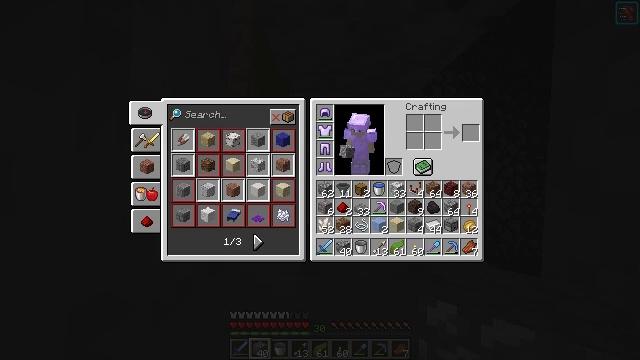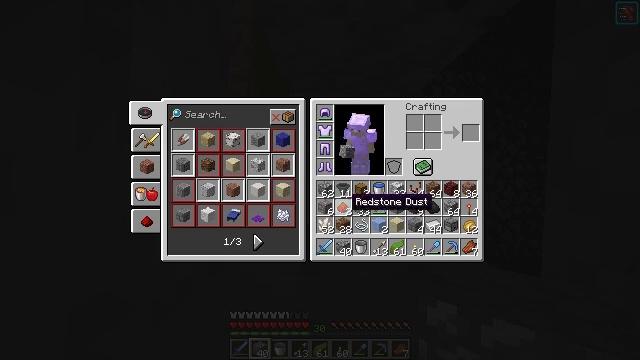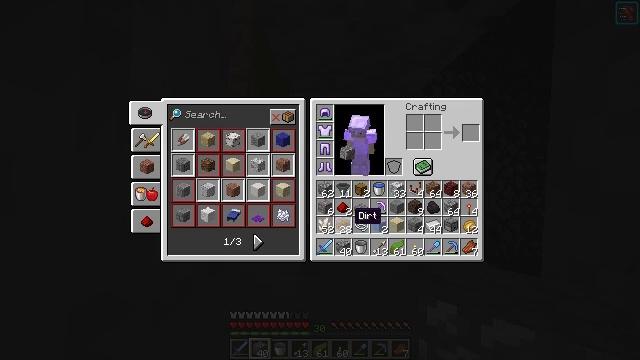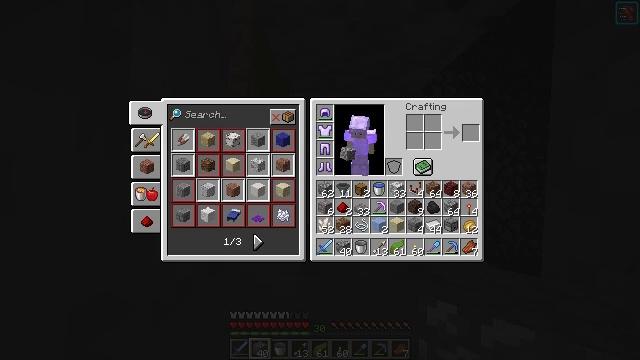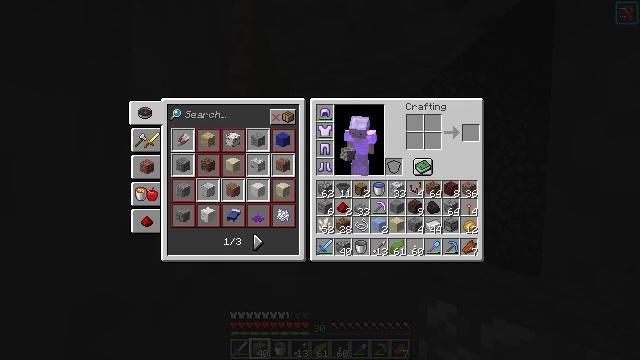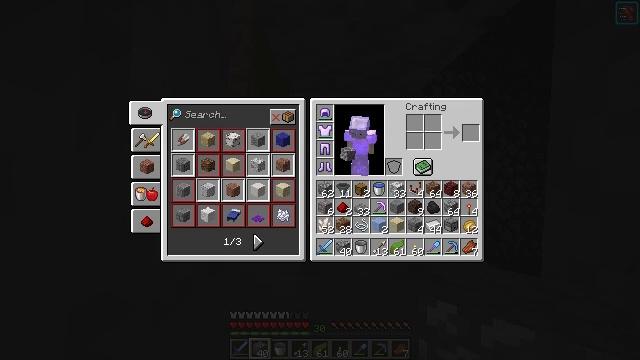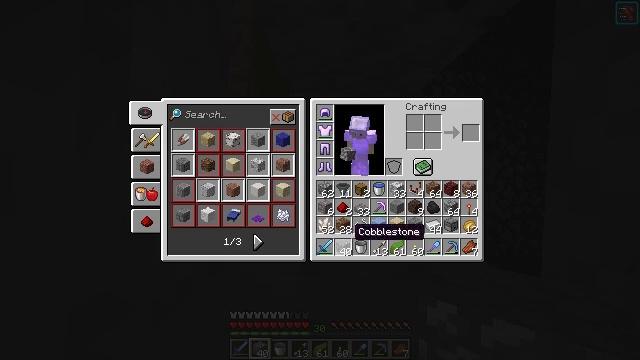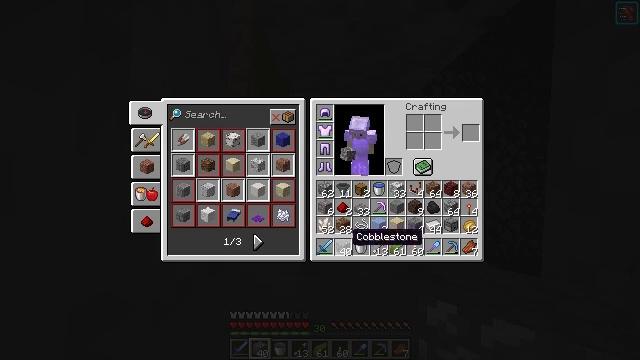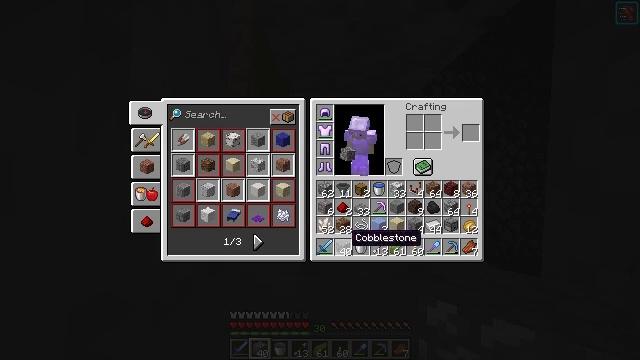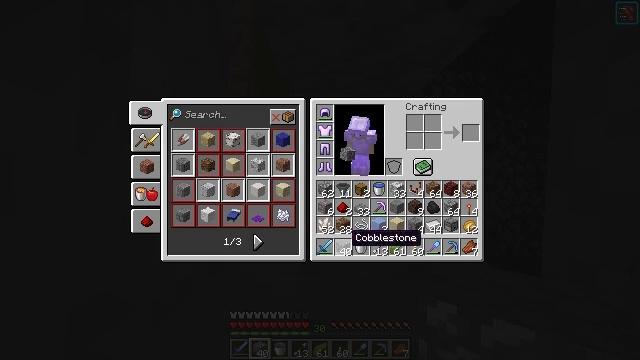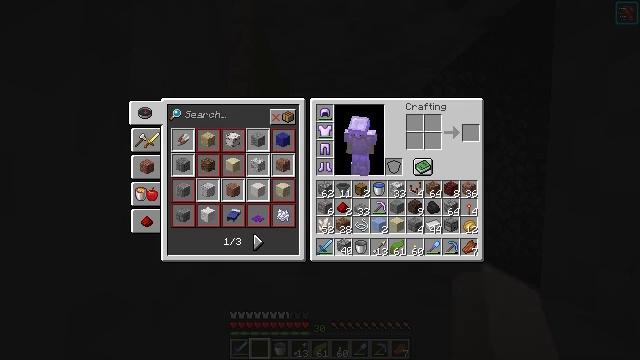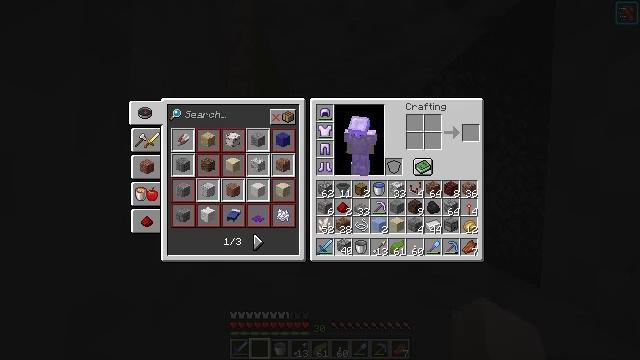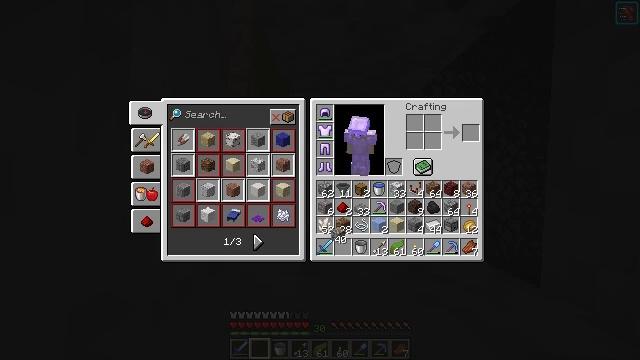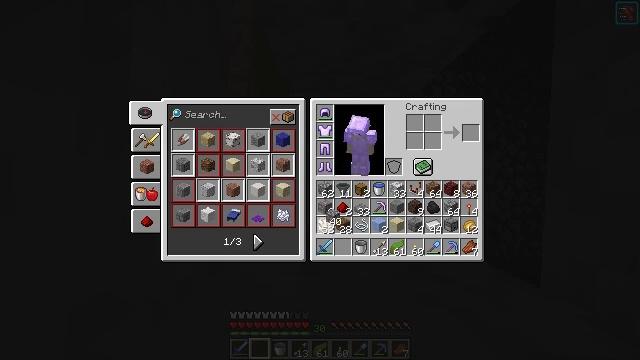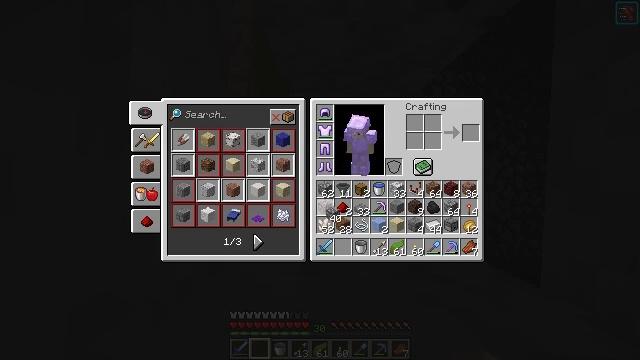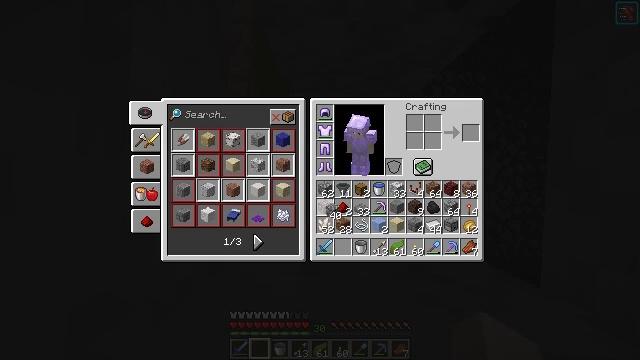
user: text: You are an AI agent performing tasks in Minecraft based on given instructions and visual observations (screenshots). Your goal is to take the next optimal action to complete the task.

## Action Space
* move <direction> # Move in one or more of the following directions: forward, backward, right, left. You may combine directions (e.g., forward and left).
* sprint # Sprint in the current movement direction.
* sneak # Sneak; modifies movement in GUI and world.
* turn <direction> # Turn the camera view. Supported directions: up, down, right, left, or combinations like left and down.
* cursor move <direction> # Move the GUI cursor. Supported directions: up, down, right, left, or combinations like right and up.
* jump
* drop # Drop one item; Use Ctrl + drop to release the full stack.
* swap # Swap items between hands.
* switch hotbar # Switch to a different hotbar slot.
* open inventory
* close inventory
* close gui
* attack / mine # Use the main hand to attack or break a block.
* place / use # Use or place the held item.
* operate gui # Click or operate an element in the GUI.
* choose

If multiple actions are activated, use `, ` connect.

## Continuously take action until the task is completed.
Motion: motion action
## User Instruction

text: Remove a cobblestone slab from the inventory.
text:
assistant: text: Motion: cursor move down
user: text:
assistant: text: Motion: cursor move down
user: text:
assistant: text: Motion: cursor move down
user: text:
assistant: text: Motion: no_op
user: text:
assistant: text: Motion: no_op
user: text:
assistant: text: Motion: no_op
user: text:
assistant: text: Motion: no_op
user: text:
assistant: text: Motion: no_op
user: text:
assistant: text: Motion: no_op
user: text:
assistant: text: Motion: operate gui
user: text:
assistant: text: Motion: operate gui
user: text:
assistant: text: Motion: cursor move up
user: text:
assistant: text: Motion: cursor move up
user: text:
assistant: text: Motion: no_op
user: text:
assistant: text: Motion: no_op
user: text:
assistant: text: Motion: no_op
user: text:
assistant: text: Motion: no_op
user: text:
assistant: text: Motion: no_op
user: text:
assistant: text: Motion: no_op
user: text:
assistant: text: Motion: no_op
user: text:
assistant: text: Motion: no_op
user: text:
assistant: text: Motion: no_op
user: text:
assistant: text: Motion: no_op
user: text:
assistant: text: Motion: no_op
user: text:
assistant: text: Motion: no_op
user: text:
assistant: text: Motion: no_op
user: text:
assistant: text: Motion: no_op
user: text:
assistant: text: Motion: operate gui
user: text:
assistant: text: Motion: operate gui
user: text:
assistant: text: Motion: no_op